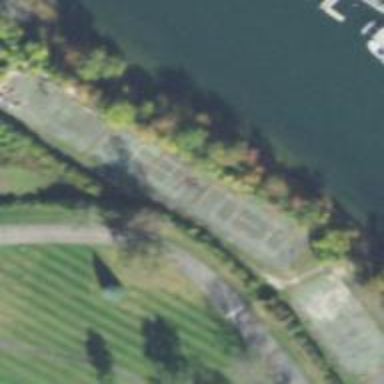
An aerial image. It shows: Tennis court on the leisure land pitch.